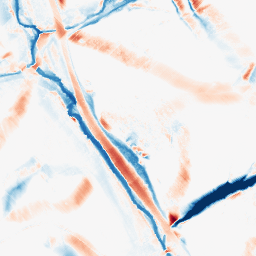
Category: morphological
Decomposition family: morphological_diamond
Decomposition parameters: operation: average
radius: 15
Upsampling method: quartic
Upsampling parameters: scale: 8
Upsampling scale: 8